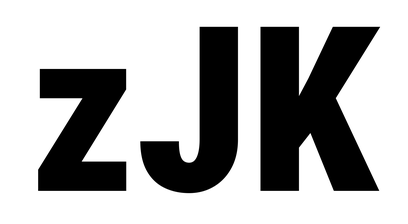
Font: Roboto_Condensed_Black